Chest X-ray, PA view. Patient: 49 years old, sex M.
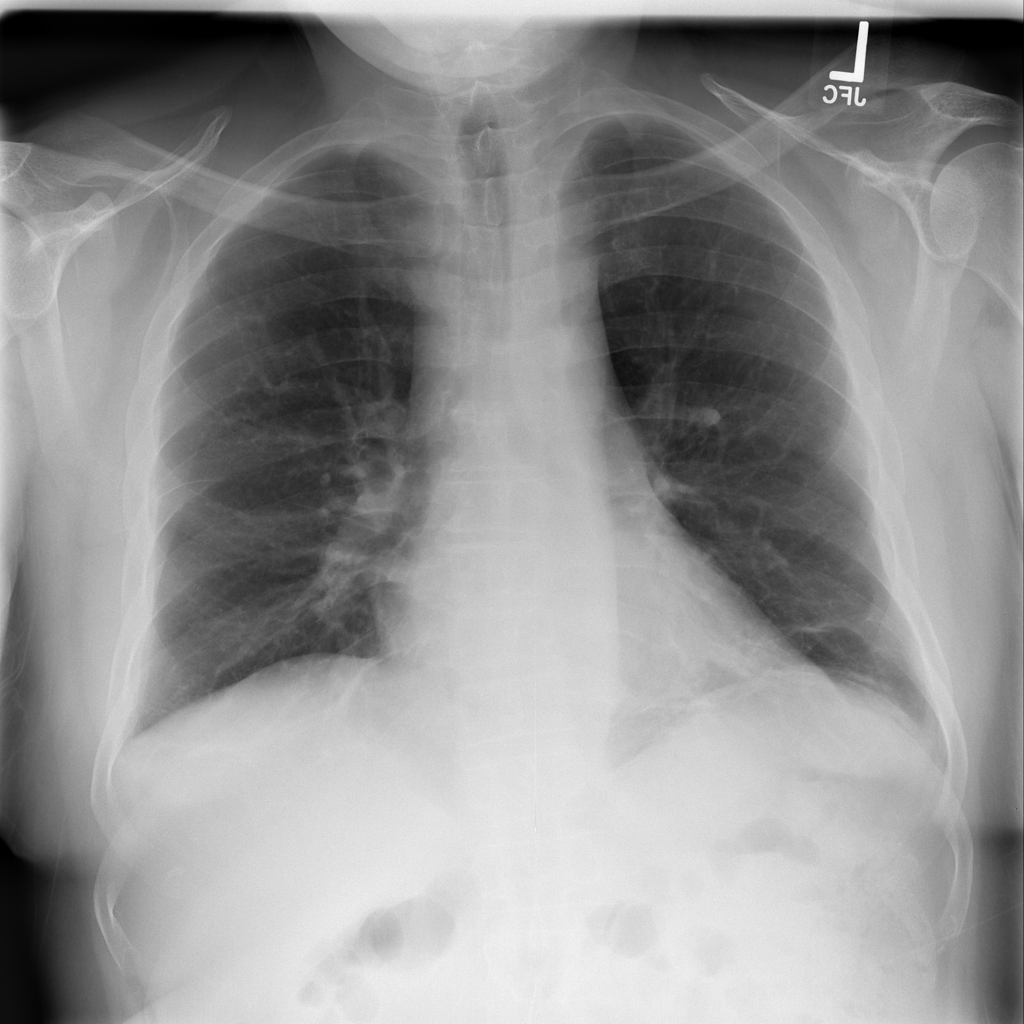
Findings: Fibrosis